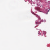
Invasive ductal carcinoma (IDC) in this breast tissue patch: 0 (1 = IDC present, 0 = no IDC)